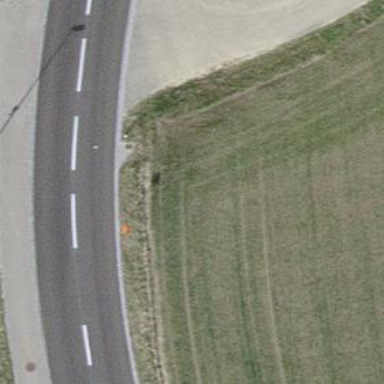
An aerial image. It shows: Aerial orange marker.